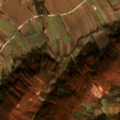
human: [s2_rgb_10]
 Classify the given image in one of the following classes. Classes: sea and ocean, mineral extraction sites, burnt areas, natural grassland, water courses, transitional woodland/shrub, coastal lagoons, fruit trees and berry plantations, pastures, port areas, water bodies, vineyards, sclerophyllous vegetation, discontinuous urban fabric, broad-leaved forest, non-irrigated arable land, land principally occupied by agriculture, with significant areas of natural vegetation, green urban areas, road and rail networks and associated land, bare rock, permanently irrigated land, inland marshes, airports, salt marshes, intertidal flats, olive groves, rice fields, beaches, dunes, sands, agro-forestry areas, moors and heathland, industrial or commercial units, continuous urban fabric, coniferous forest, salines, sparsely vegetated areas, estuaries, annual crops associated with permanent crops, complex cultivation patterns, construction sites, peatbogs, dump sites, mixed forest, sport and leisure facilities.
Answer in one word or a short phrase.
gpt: non-irrigated arable land, complex cultivation patterns, broad-leaved forest